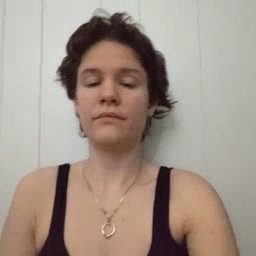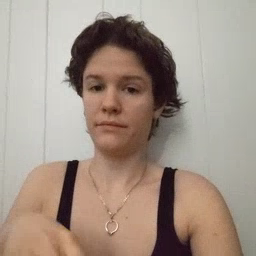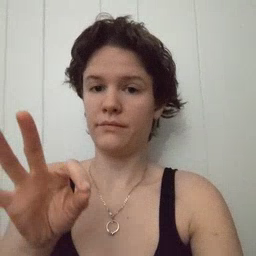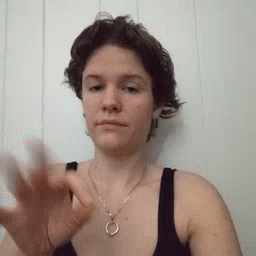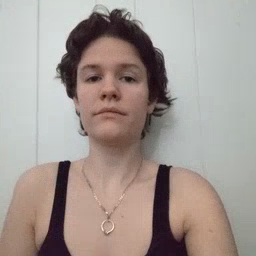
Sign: find